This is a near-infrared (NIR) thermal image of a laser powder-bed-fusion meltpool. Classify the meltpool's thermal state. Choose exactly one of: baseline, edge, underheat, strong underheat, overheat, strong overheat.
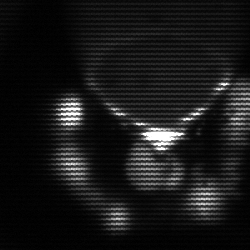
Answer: edge